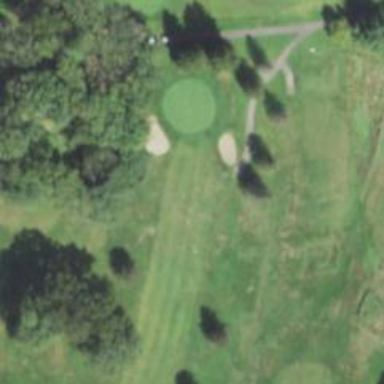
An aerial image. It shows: Service road designated as golf cart path.